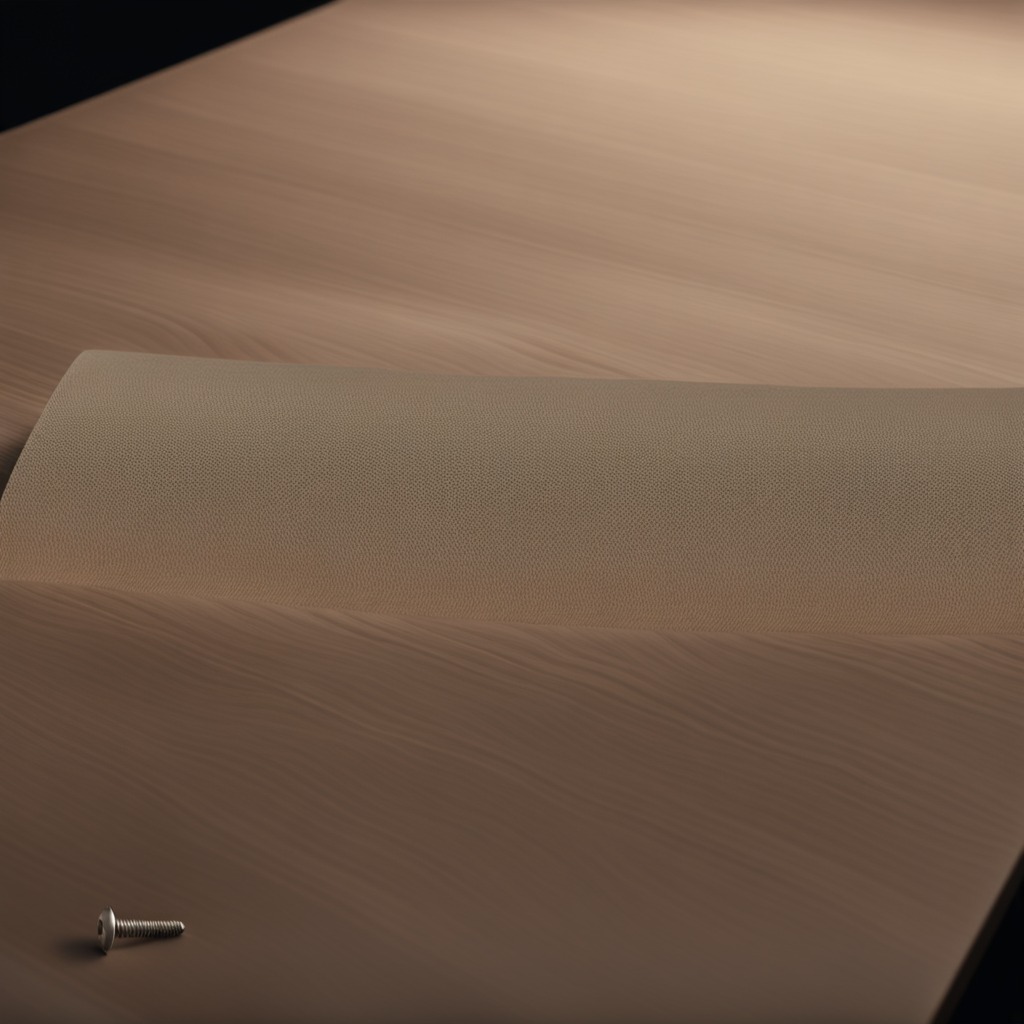
A metal screw is lying on a wooden table inside a workshop at night.